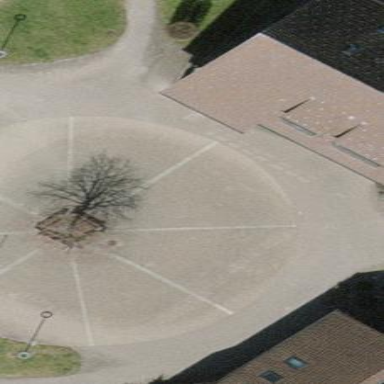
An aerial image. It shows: Square with pedestrian path paved with paving stones.